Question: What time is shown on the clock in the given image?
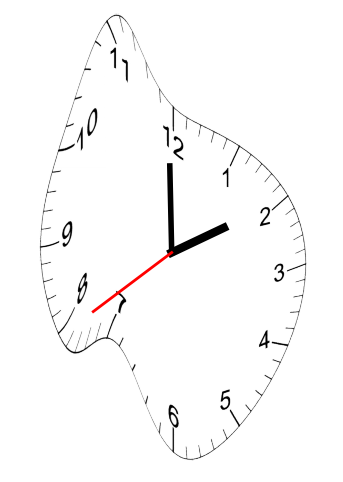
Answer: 01:59:39